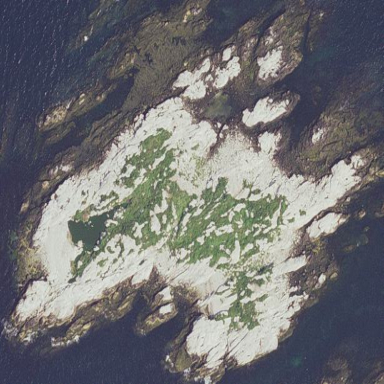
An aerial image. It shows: Islet along the natural coastline.